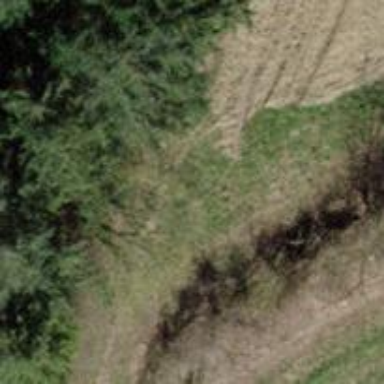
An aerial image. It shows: Path with grade4 tracktype.